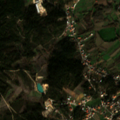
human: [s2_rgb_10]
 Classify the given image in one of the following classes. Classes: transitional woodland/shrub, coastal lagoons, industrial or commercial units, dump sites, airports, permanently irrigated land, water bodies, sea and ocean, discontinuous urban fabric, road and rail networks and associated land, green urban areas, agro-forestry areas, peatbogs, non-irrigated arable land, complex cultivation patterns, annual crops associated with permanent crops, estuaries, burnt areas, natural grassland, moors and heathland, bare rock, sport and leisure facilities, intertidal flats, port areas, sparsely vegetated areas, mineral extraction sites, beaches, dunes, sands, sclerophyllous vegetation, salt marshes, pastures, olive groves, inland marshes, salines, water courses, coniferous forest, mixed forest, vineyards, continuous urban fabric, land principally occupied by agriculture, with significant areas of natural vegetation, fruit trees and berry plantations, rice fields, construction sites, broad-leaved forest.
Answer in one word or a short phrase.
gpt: discontinuous urban fabric, complex cultivation patterns, land principally occupied by agriculture, with significant areas of natural vegetation, coniferous forest, transitional woodland/shrub